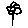
Label: flower